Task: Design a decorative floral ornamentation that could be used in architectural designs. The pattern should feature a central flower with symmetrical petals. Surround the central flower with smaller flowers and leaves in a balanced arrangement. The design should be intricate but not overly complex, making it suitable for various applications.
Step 1487:
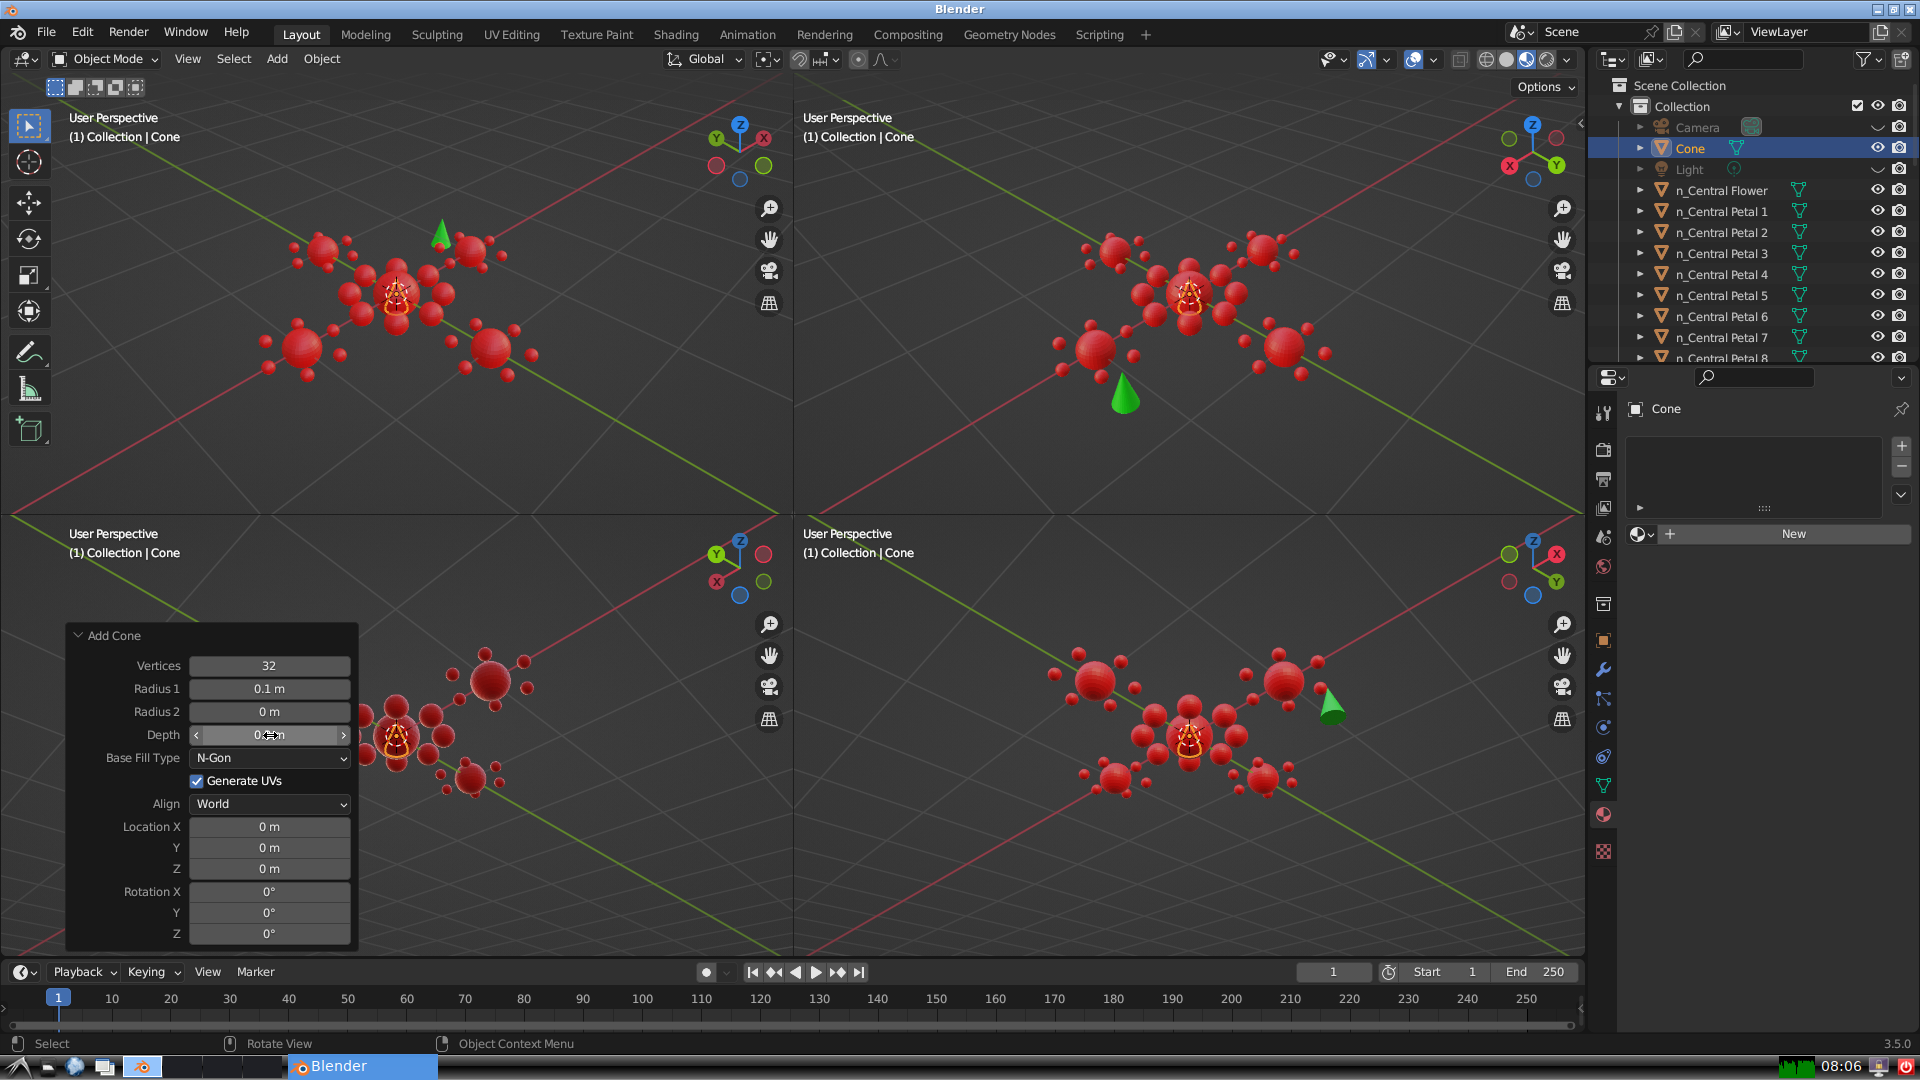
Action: {"mouse_move": [270, 827]}